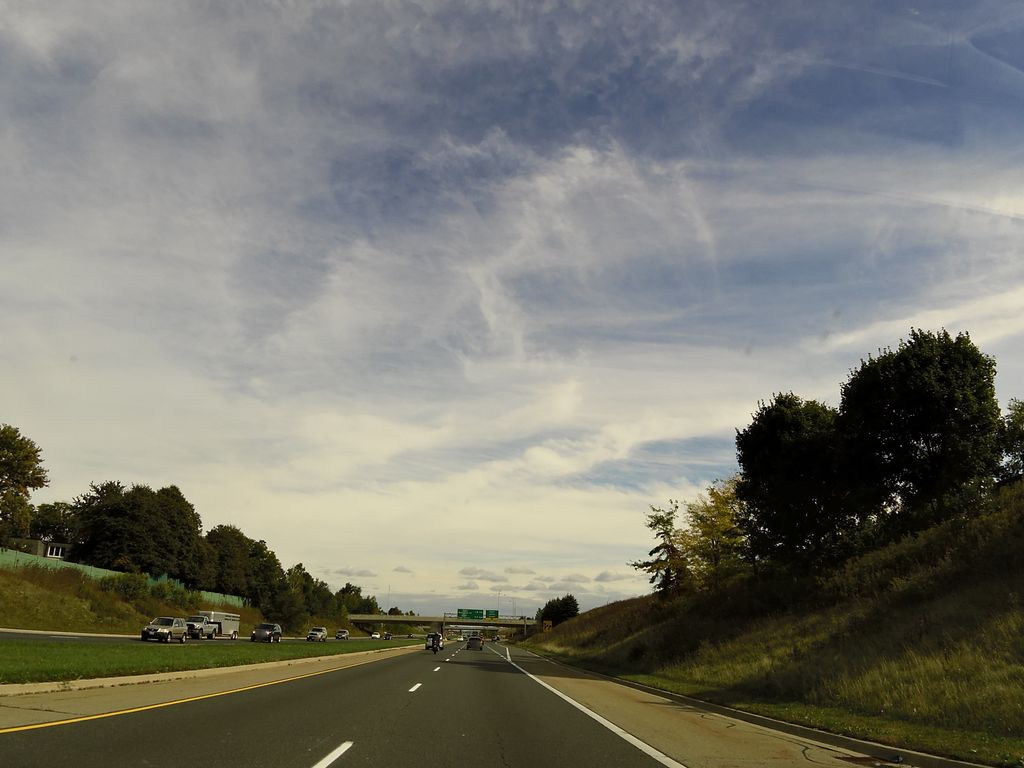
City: hamilton